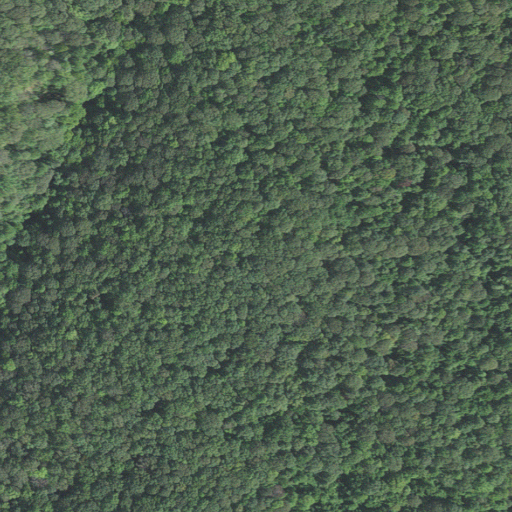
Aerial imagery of mountain in West Virginia named Greenwood Mountain containing only deciduous forest